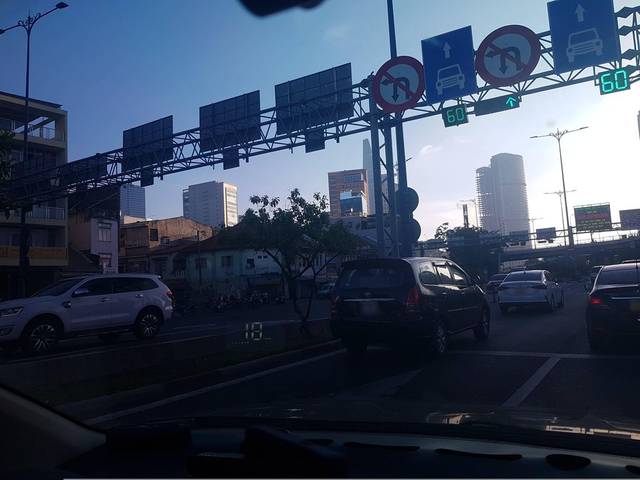
Region: Vietnam
Coordinates: 10.765, 106.7